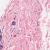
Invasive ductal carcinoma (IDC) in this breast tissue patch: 0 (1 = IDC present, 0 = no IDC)